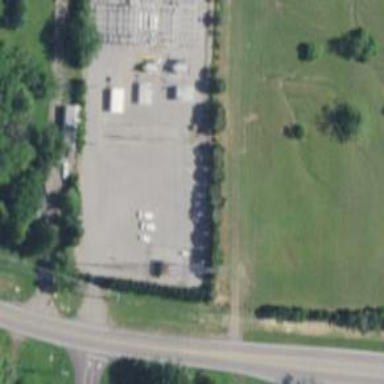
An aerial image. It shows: Power substation.